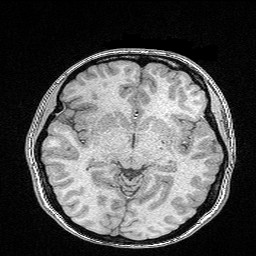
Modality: FLASH
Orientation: coronal
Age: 25
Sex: female